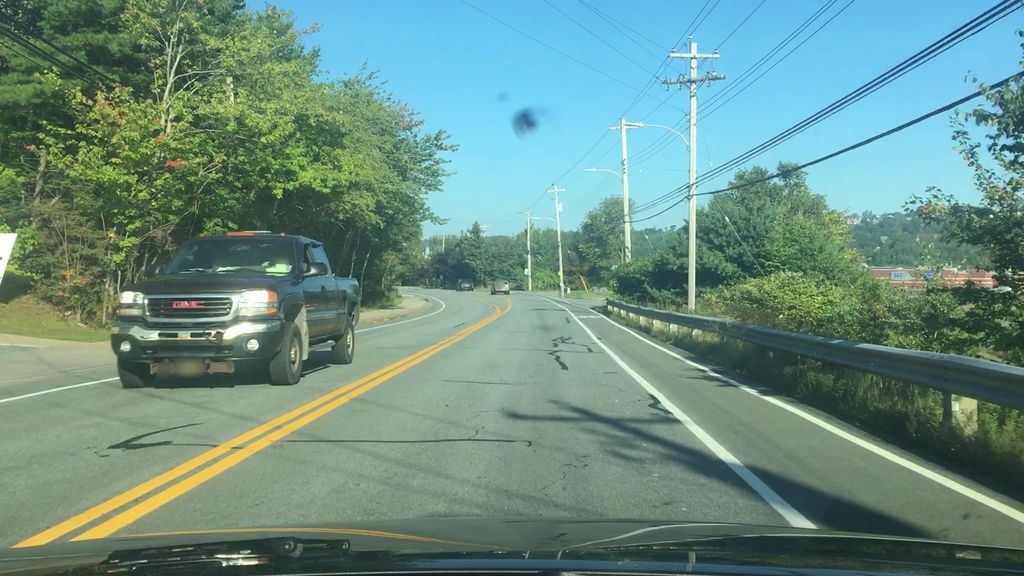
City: halifax